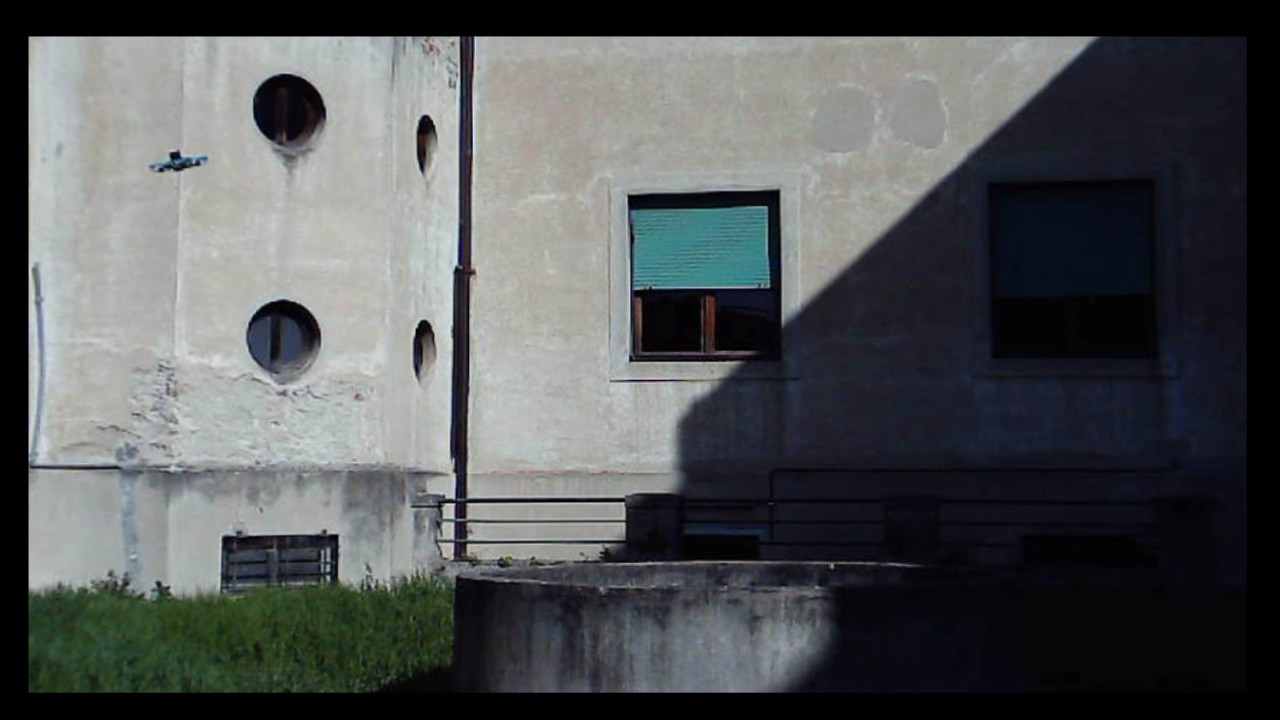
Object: Betafpv air75